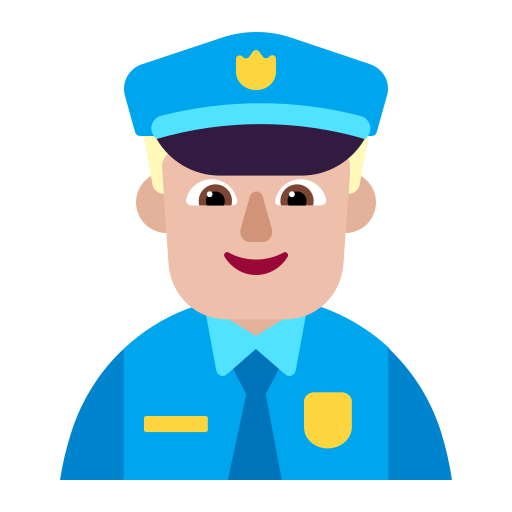
man police officer flat  light